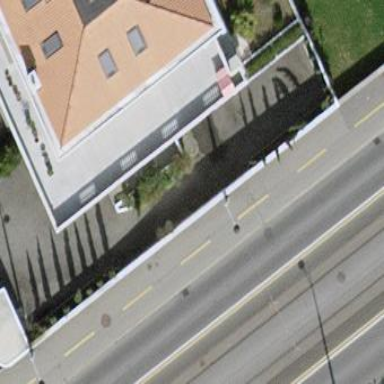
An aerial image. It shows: View of roof of building.